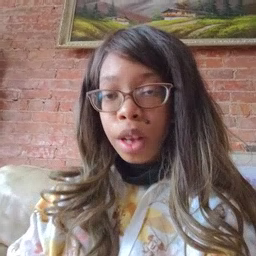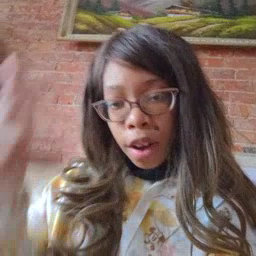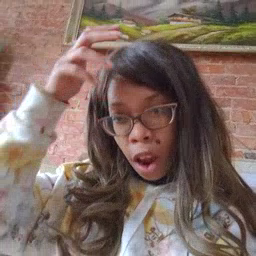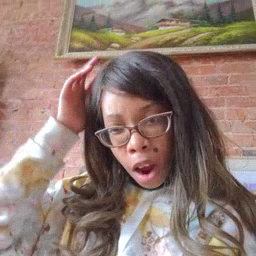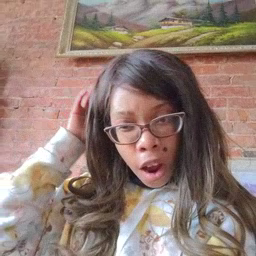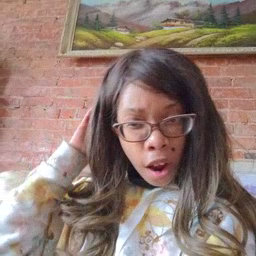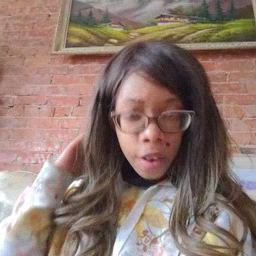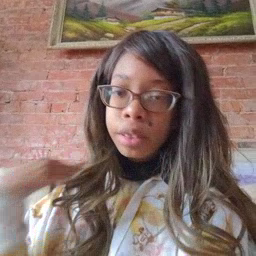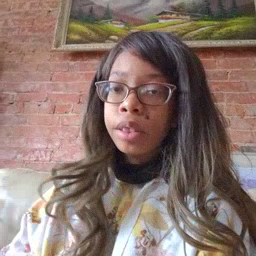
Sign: lion